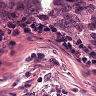
Metastatic tissue present: yes